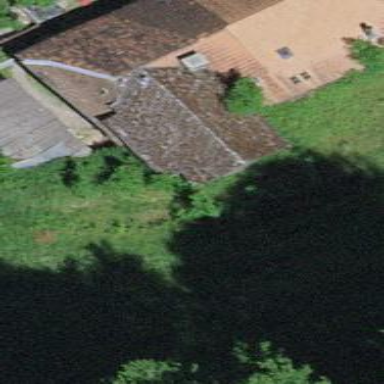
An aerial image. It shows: Farm building.